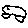
Label: car